Question: I have created a self signed certificate using IIS Manager but when I try to access to the website I only find this message:

I found <URL> which describes pretty well my problem: My certificate is issued for the computers local network name instead of the website adrress. The tutorial explains how to create the certificate using SelfSSL.
Now my problem is that when I run the SelfSSL it doesn't show any error, but neither create any certificate...
Is there any other way to create self signed certificates issued correctly?
Thanks in advance.
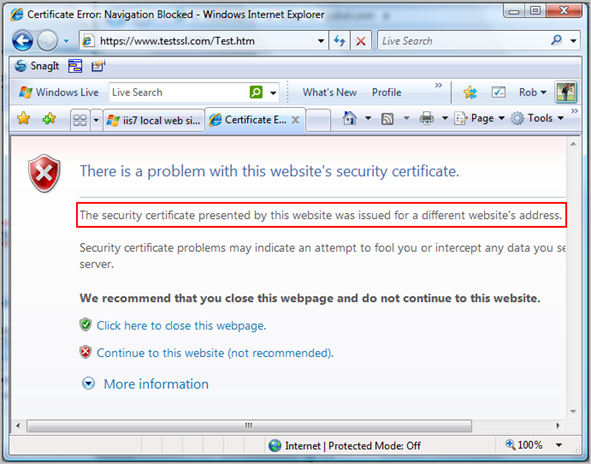
Answer: The answer here: <URL>.